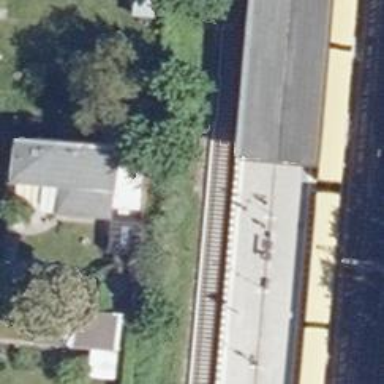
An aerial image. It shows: Platform edge at railway station.